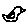
Label: bird